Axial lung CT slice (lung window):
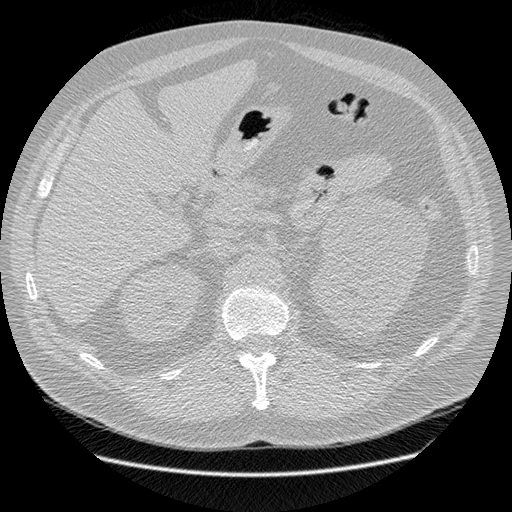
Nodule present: no